Interaction volume radius: 5 \u00c5
Interaction volume height: 20 \u00c5
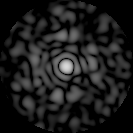
Disorder parameter: 0.8074